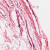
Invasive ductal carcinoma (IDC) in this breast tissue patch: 0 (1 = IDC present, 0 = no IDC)